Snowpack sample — Loveland Pass, Silver Plume, Colorado, USA (12/14/25, 10:50 AM MST)
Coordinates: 39.664, -105.882
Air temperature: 36 °F
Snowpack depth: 67 cm
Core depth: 10 cm
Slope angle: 6°, slope face: 326°
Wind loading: low
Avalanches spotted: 0
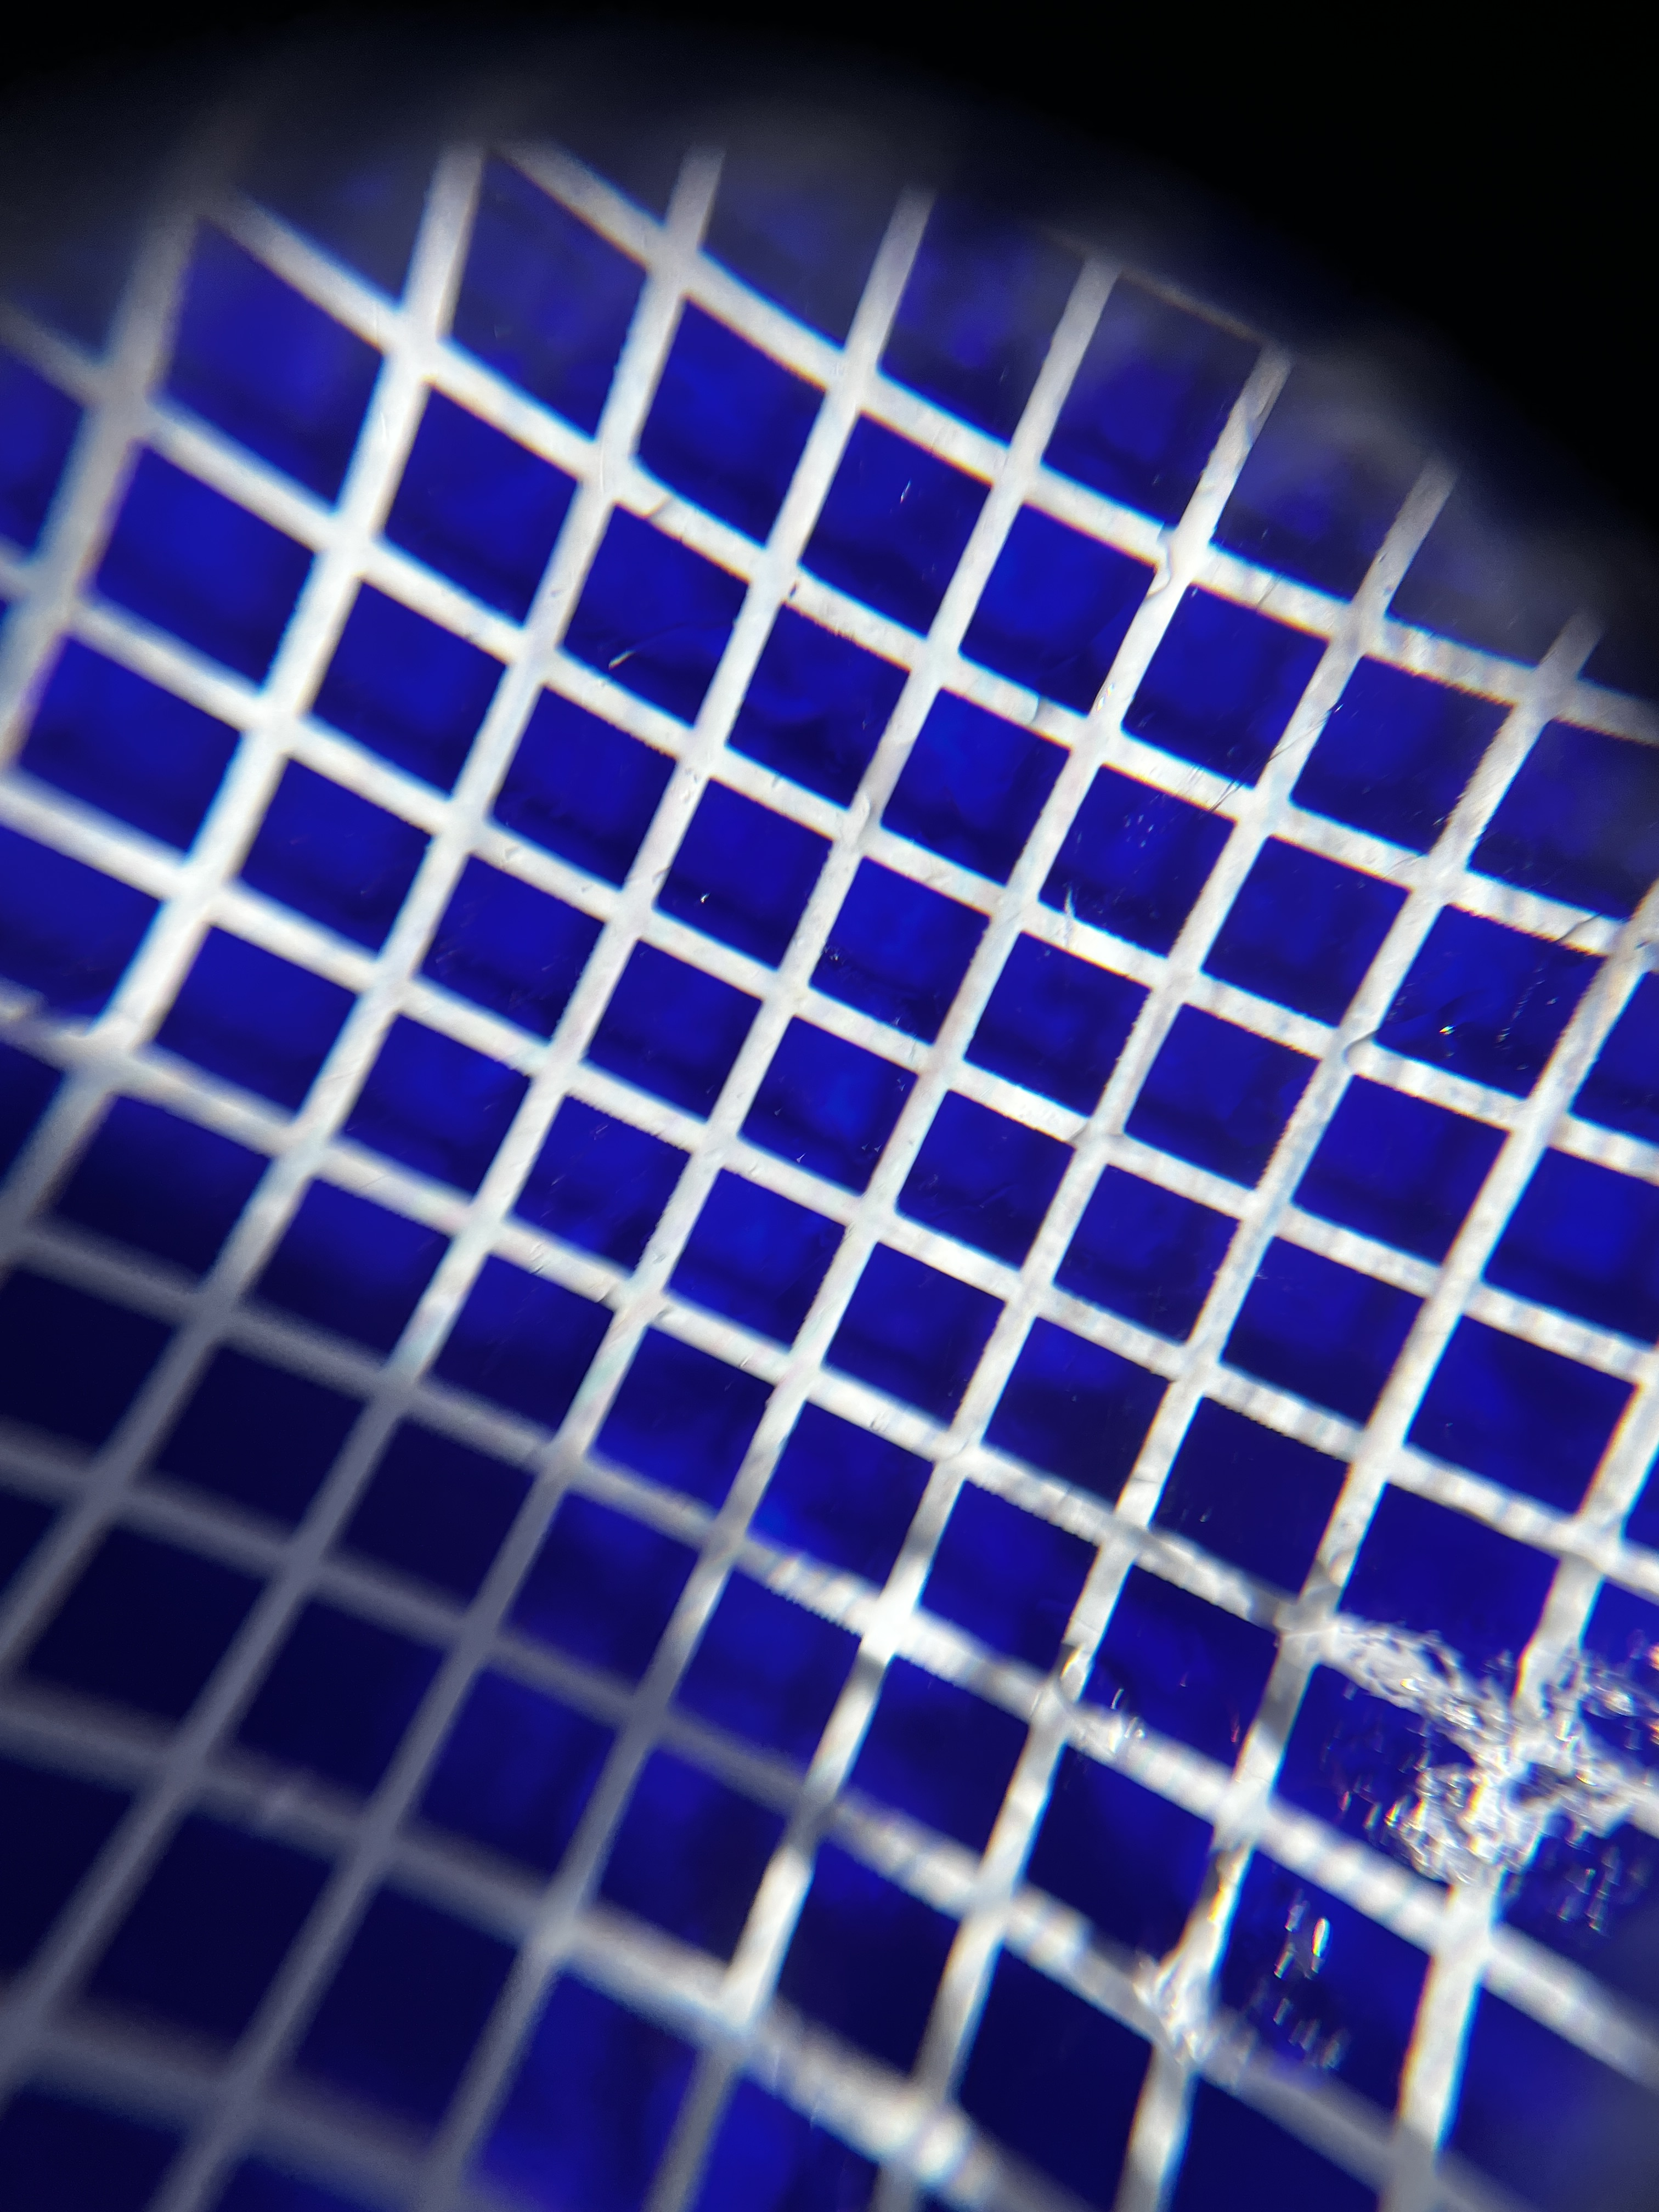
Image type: magnified_profile
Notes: No avalanches spotted, very late start to the season with minimal snowpack